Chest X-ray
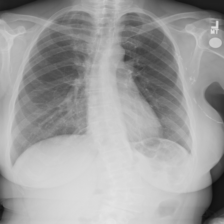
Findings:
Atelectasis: negative
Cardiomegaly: negative
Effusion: negative
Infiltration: negative
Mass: negative
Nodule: negative
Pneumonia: negative
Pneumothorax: negative
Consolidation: negative
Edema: negative
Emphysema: negative
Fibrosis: negative
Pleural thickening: negative
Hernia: negative